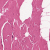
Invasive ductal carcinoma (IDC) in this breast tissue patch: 0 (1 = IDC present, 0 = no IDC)